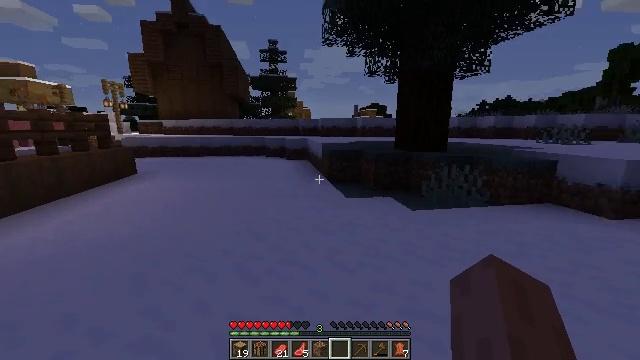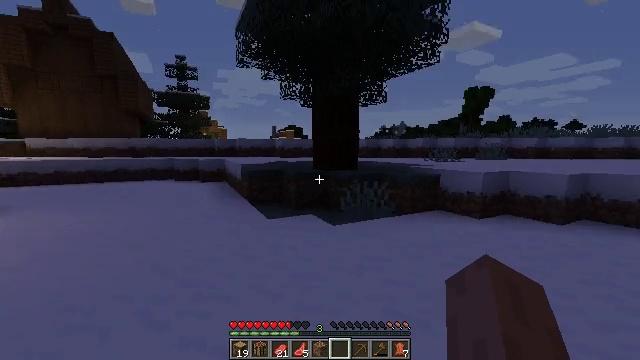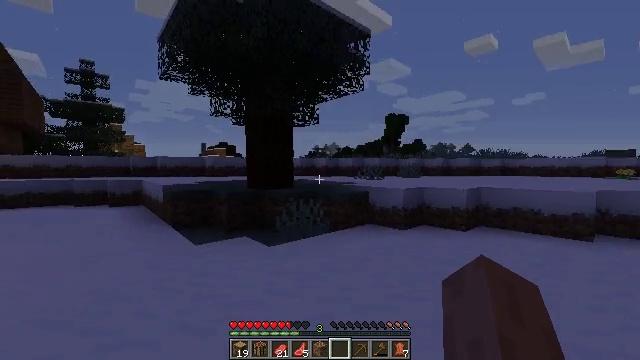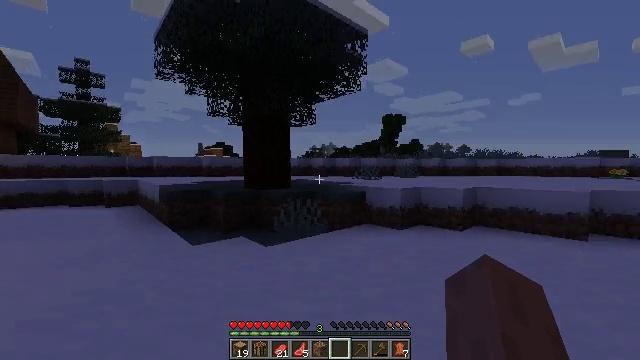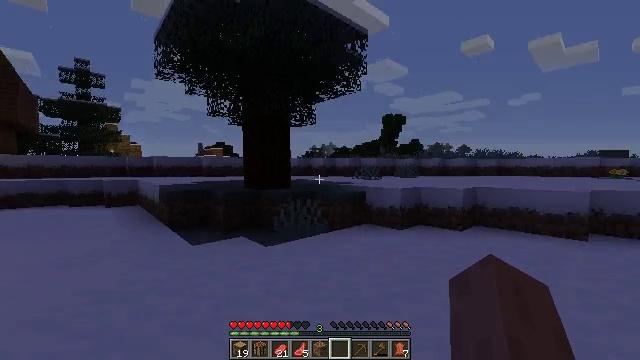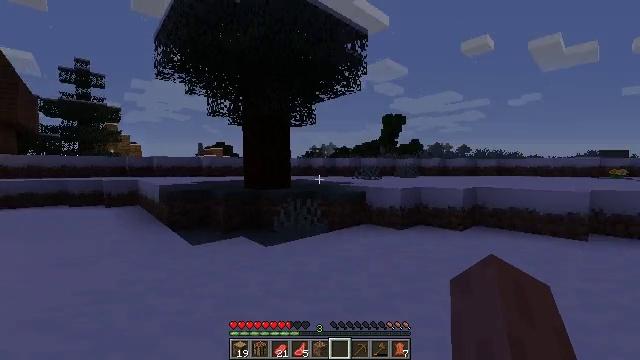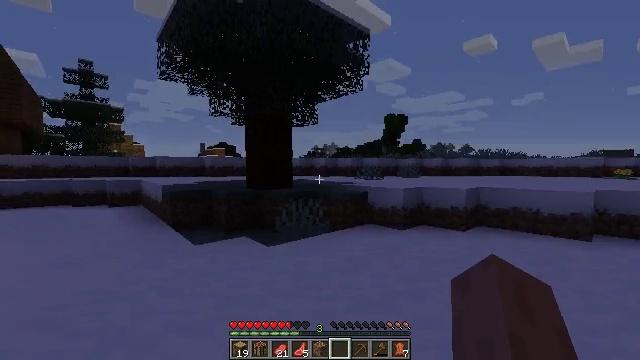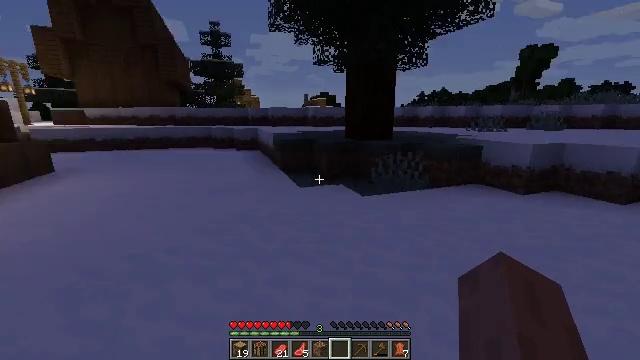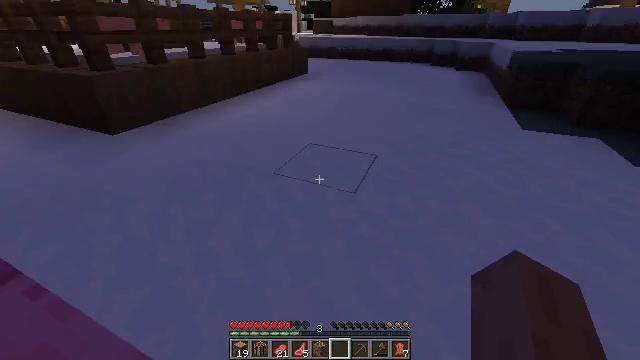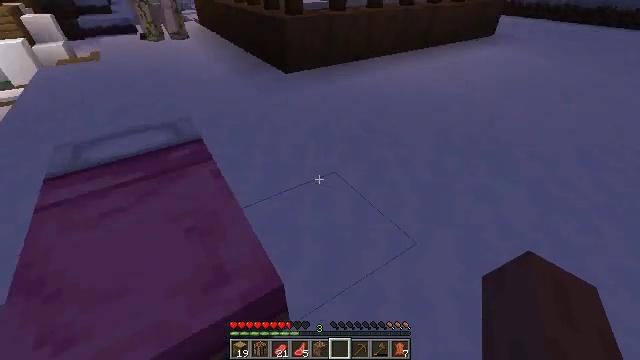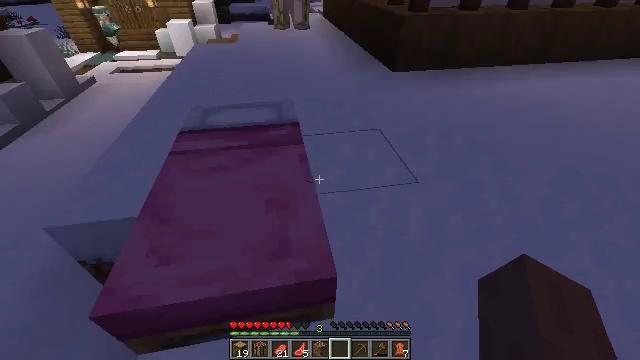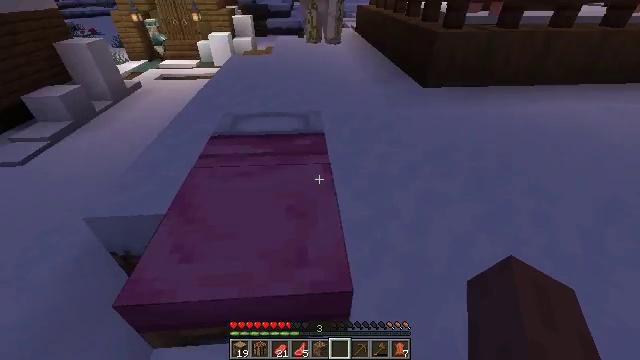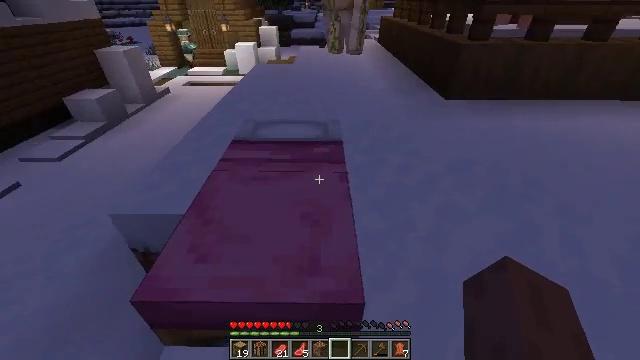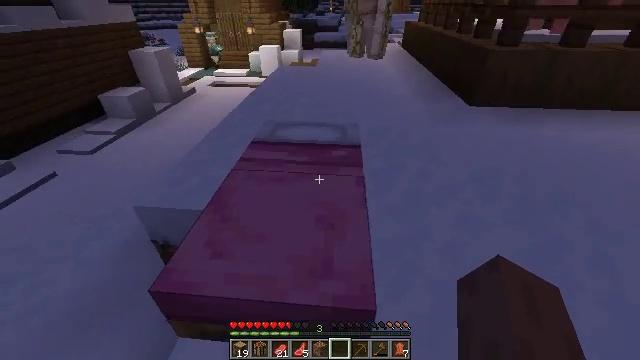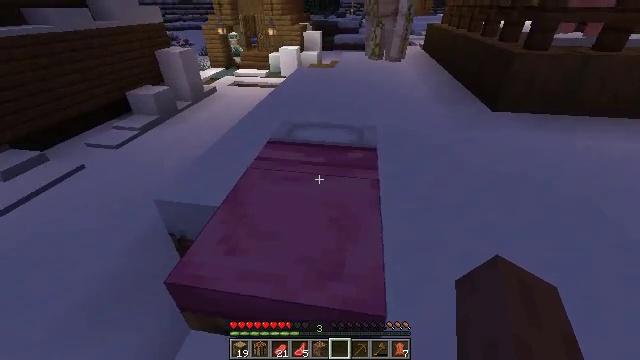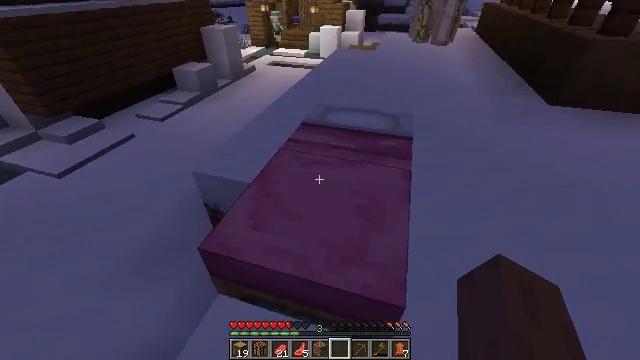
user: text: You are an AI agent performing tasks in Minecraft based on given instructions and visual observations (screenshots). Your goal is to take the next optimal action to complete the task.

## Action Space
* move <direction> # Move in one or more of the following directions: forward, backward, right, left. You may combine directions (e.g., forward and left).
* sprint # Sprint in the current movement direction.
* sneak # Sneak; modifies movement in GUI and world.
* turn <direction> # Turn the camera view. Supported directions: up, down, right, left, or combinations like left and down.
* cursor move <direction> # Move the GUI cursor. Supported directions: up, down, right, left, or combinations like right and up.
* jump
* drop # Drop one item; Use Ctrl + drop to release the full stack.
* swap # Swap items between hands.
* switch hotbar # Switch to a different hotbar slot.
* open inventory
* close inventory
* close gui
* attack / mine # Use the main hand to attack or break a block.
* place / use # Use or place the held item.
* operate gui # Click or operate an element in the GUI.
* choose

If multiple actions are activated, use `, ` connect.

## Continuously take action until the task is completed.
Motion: motion action
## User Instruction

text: Mine the pink bed.
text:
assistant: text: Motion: turn right and up
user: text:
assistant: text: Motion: turn right and up
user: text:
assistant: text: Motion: no_op
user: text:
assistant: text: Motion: no_op
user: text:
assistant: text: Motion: no_op
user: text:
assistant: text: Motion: no_op
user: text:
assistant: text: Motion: turn left and down
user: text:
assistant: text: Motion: turn left and down
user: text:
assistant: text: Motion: turn left and down
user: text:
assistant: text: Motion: turn left
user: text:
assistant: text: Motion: turn left and up
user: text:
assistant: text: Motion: turn left and up
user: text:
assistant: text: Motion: turn left
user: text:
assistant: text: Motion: turn left
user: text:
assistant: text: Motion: turn left and down
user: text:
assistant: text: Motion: turn left and down
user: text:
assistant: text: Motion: turn left and down, use / place
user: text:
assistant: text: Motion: use / place
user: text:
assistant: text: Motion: use / place
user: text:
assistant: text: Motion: no_op
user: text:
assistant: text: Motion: no_op
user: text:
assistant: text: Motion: no_op
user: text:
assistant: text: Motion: no_op
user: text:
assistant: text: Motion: open gui
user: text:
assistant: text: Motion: no_op
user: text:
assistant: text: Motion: no_op
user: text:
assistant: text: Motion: no_op
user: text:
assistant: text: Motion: no_op
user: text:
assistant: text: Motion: no_op
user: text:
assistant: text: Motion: cursor move right and up